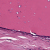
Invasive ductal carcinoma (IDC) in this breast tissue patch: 0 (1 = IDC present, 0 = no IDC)